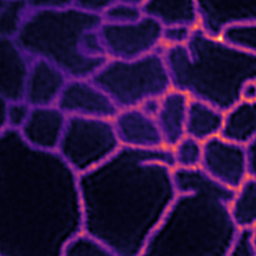
Label: Super-resolution ER image